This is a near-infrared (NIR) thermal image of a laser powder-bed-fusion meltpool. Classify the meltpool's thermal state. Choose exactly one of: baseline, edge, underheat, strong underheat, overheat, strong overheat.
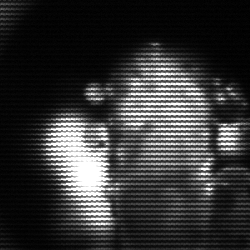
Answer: strong underheat